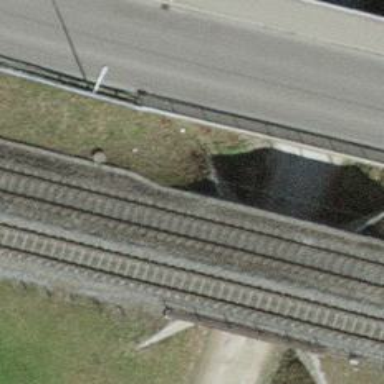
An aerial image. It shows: Bridge with electrified rail tracks and contact line.